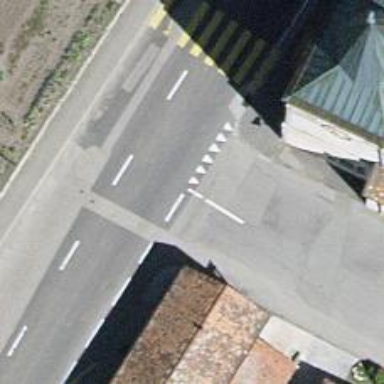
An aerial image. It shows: Road with "give way" sign.